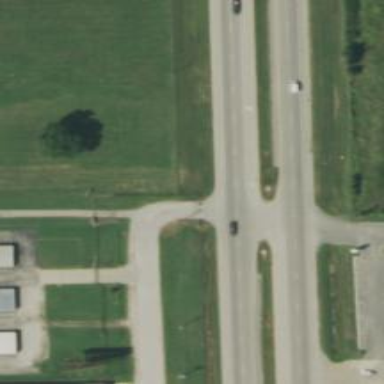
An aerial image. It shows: Stop road.